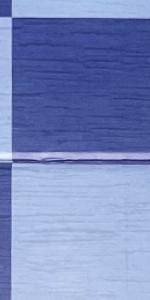
Label: Empty